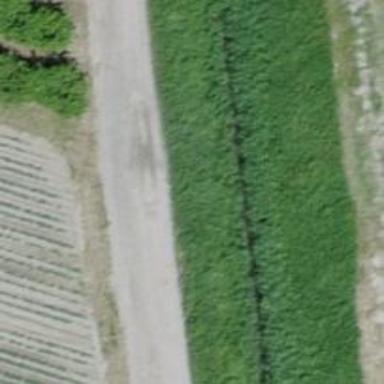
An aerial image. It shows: Ditch in the surroundings.